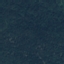
Land use / land cover class: Forest